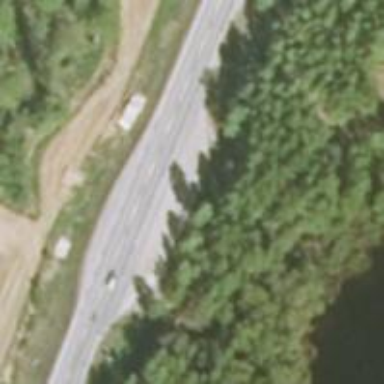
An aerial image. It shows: Rest area along the road.